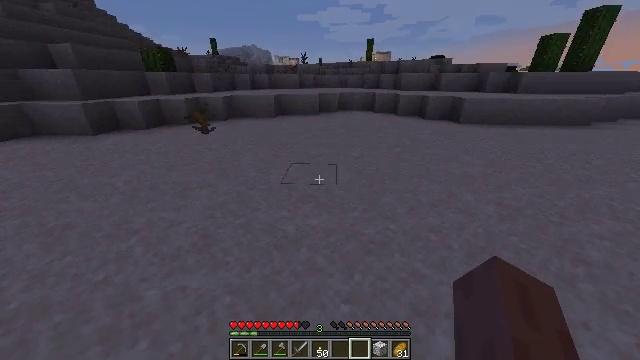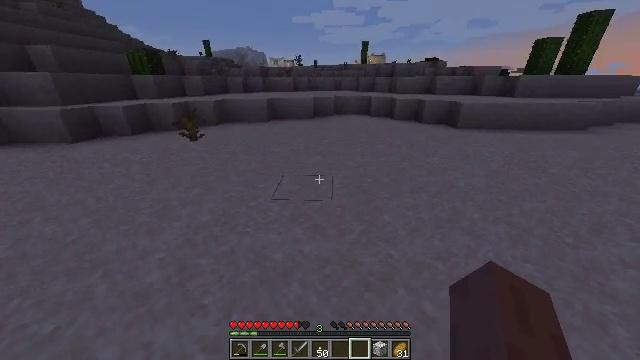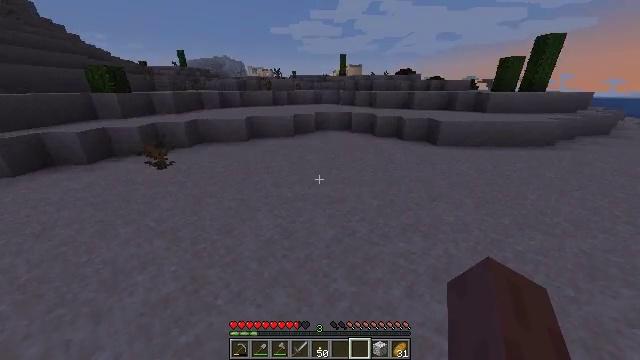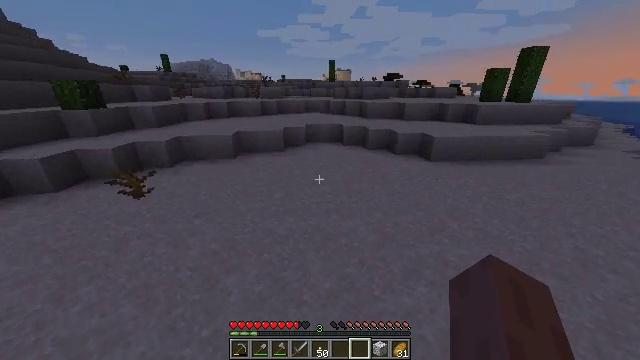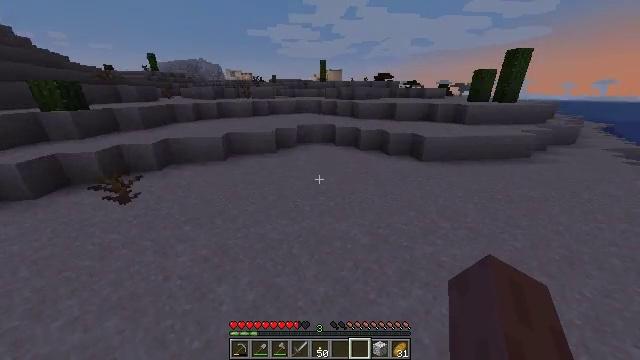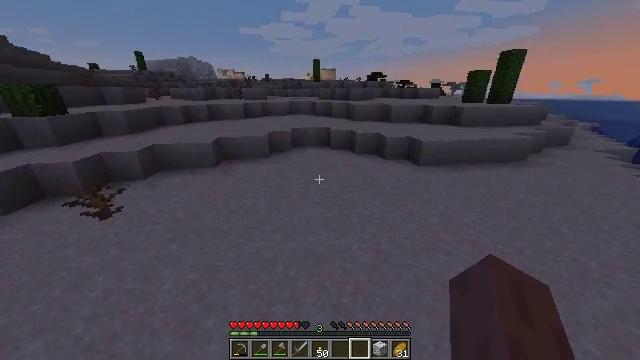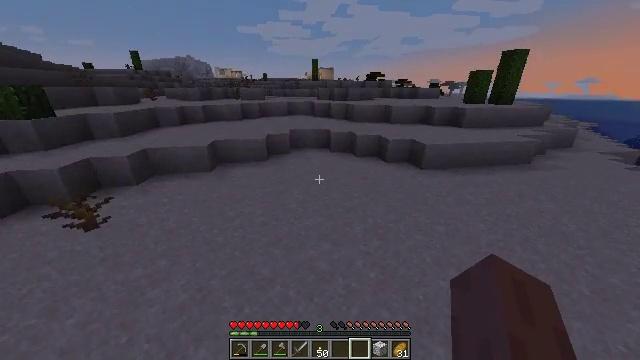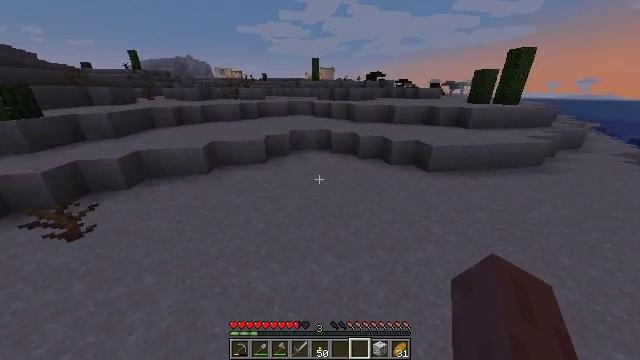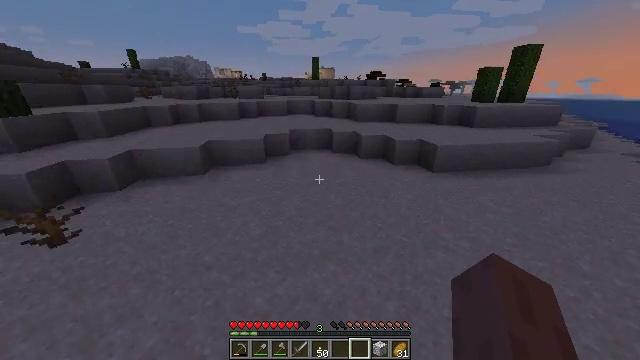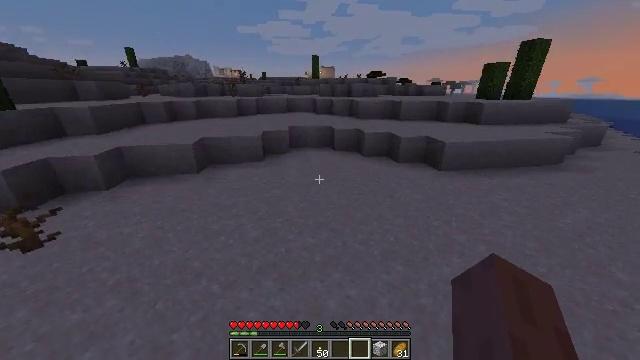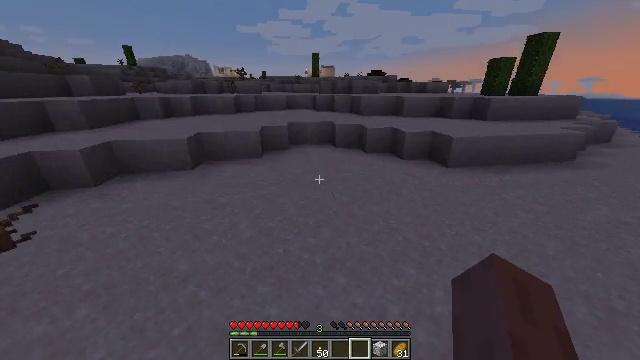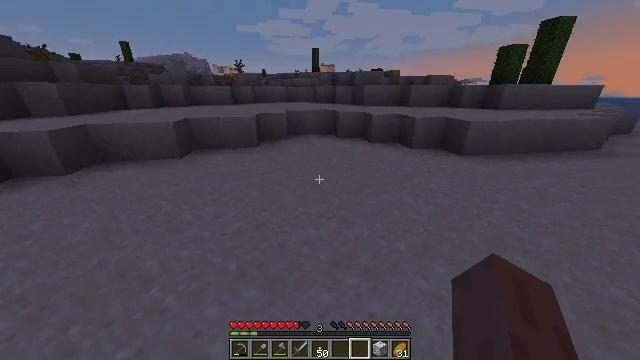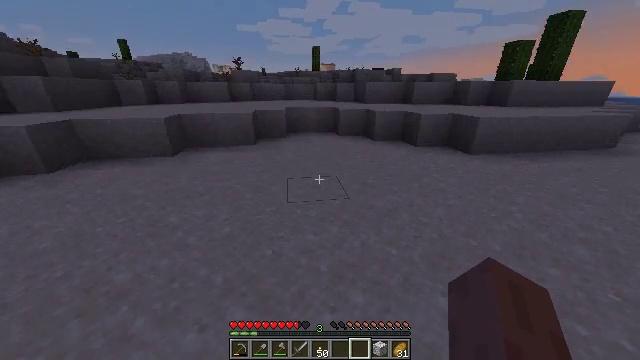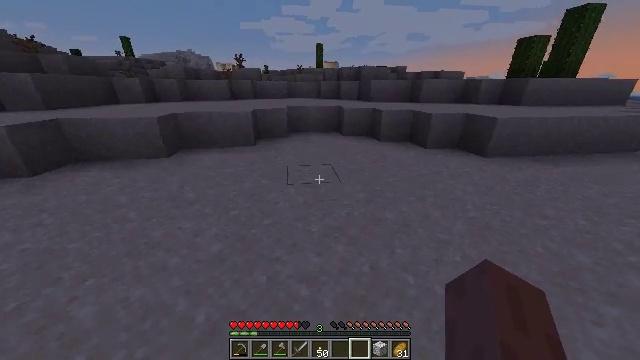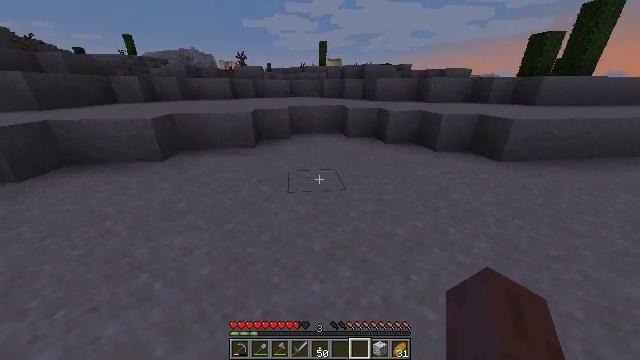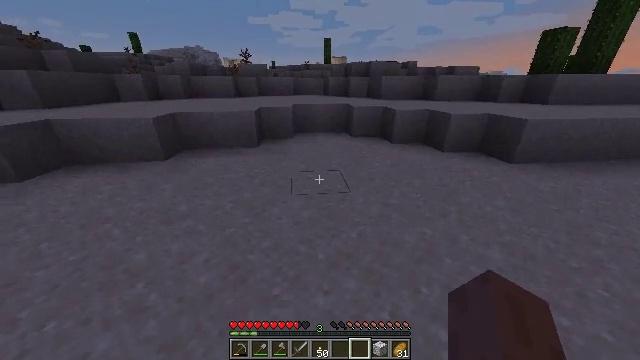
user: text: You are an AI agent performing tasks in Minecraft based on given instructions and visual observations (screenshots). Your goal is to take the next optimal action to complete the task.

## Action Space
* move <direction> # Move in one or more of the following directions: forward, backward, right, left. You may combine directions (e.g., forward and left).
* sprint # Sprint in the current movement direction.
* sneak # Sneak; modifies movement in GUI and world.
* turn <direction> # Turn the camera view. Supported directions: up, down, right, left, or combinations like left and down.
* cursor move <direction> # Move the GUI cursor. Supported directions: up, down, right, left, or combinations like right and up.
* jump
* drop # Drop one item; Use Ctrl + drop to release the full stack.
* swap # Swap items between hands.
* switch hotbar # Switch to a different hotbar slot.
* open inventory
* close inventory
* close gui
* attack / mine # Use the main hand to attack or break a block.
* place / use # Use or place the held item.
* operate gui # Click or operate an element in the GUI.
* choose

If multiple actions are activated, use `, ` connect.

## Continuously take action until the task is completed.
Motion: motion action
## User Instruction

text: Break the jungle button from its place.
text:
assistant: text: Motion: move forward, sprint, turn right, jump
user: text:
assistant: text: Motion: move forward, sprint, turn right and up, jump
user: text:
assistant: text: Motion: move forward, sprint, turn right, jump
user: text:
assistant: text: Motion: move forward, sprint, turn right, jump
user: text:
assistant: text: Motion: move forward, sprint, turn right, jump
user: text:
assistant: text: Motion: move forward, sprint, jump
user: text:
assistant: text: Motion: move forward, sprint, jump
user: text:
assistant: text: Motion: move forward, sprint, jump
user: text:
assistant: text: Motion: move forward, sprint, jump
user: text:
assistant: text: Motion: move forward, sprint
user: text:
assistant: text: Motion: move forward, sprint
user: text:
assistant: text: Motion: move forward, sprint
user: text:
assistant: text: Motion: move forward, sprint
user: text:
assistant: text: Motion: move forward, sprint
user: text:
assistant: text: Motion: move forward, sprint, turn left
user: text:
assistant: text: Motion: move forward, sprint
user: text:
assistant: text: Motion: move forward, sprint
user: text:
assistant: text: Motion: move forward, sprint, turn left
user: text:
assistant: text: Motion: move forward, sprint, turn left
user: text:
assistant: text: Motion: move forward, sprint
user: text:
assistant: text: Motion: move forward, sprint
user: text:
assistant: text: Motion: move forward, sprint
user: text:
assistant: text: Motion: move forward, sprint
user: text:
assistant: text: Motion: move forward, sprint
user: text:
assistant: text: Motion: move forward, sprint
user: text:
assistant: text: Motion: move forward, sprint
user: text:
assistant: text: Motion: move forward, sprint
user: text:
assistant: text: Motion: move forward, sprint
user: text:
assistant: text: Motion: move forward, sprint
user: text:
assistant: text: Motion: move forward, sprint